Question: I'm trying to get a ribbon-like banner effect for a header:

My markup is this:
'''
<header>
<div id="logo">
<img src="">
</div>
</header>
'''
I was thinking I could use pseudo ':before' and ':after' elements on the '', creating extra white space above and below the image to fake the extended 'div:
'''
#logo-wrap img:after {
content: '';
display: inline-block;
position: absolute;
left: 10px;
top: 10px;
width: 100px;
height: 100px;
background-color: #000;
}
'''
And then another ':before' and ':after'pseudo elements for the "shadow-fold".
My problem is: if I end up doing it like this, I'll have to insert another 'div' between '#logo'and '' in order to add another pair of ':before' and ':after' pseudo elements for the bottom "shadow-fold" and I think I'm having problems using the pseudo elements on the '' element (nothing is appearing).
Can you shed some light and guide me on the right direction, pls? Perhaps, there is a simple way to just "shrink" the '<header>'?
So, ':before' and ':after' can't be used with ''. Thank you for the info :)
What I would like to know is if there is another way to achieve what I desire instead of wrap-wrap-wrap? :P
i.e: is there a way to make the '#logo' be bigger than '<header>' despite being its child and its height being the same (since the '<header>' has always the same height as the '')?
Thanks
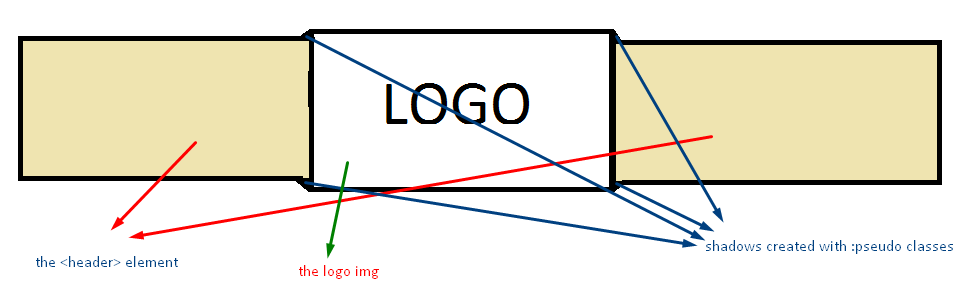
Answer: I think you're on the right track. I would use borders, but I would make your pseudo-elements be behind the logo like so:
'''
body,html {margin: 0; padding: 0;}
header {
background: #eee;
text-align: center;
margin: 1em 0;
}
#logo {
display: inline-block;
vertical-align: top;
position: relative;
margin: -0.5em 0;
}
#logo:before, #logo:after {
content: '';
position: absolute;
width: 100%;
left: -0.25em;
border: 0 solid transparent;
border-width: 0.5em 0.25em;
color: #aaa; /* set so we only have to have the border color in one place.
if not specified, border color is the same as the text
color. */
}
#logo:before {
border-top: none;
border-bottom-color: initial;
top: 0;
}
#logo:after {
border-bottom: none;
border-top-color: initial;
bottom: 0;
}
#logo img {
position: relative;
display:block;
z-index: 1;
}
'''
'''
<header>
<div id="logo">
<img src="//placehold.it/300x100?text=LOGO"/>
</div>
</header>
'''
The concept is that the pseudo-elements are 100% width of the logo with a little bit extra (determined by the border attributes). Then you use both left and right borders simultaneously. There's a few other tricks in that code that help simplify it, but the general idea is to let your pseudo-elements peek out from behind the logo itself.